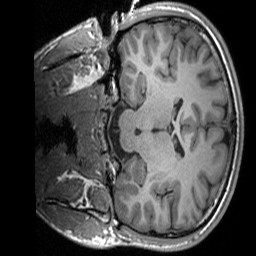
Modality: T1w
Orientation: coronal
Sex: male
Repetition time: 1.95 s
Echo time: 0.026 s